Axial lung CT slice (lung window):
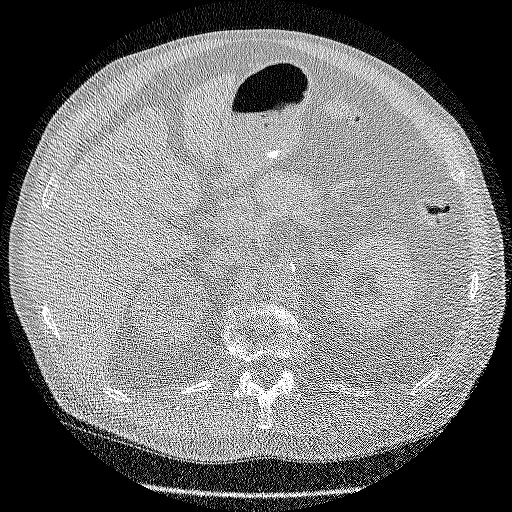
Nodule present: no